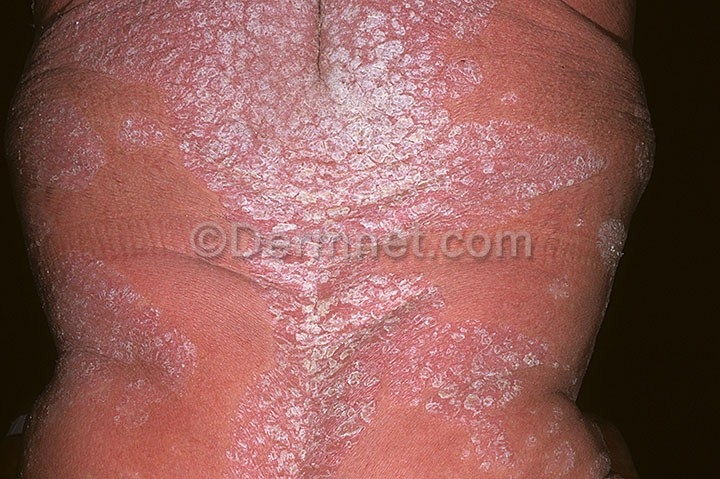
Disease: Psoriasis pictures Lichen Planus and related diseases